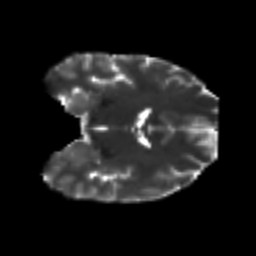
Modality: T2w
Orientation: coronal
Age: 24
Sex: male
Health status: healthy
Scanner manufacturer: ge
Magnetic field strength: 3 T
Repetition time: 11 s
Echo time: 0.072 s